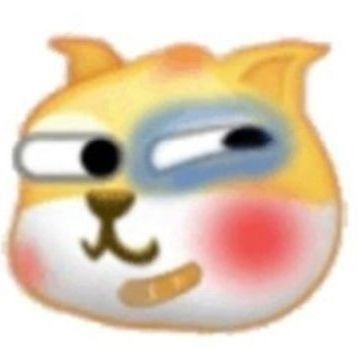
Label: emoji